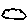
Label: cloud